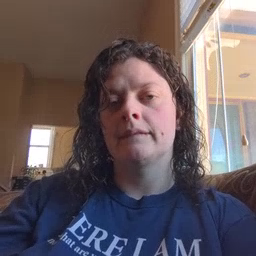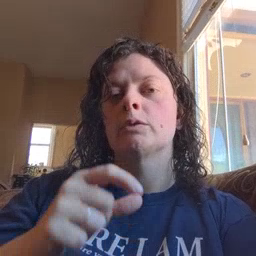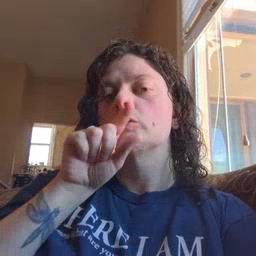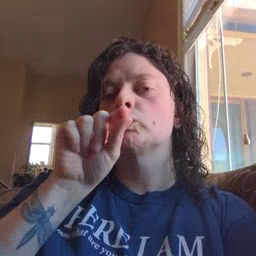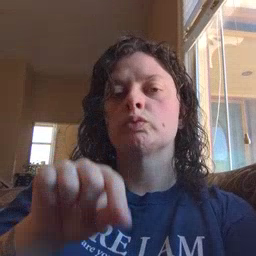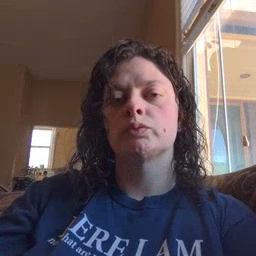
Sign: goose